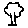
Label: tree